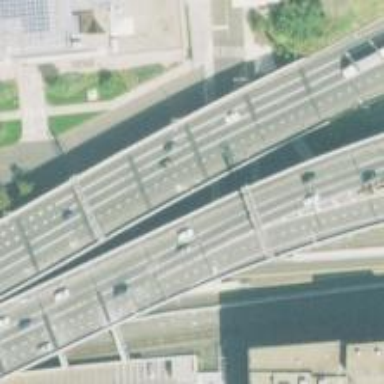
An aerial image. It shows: Motorway bridge.